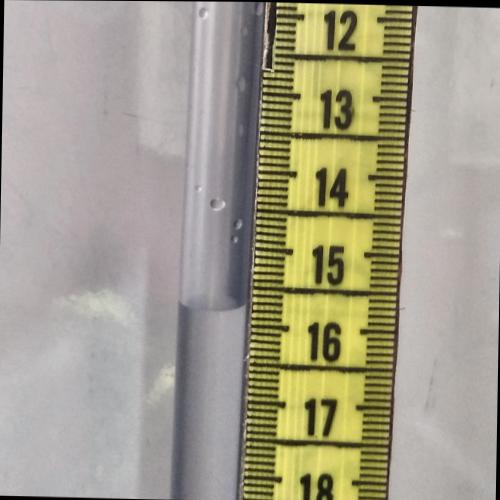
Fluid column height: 15.7 cm